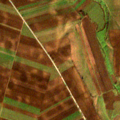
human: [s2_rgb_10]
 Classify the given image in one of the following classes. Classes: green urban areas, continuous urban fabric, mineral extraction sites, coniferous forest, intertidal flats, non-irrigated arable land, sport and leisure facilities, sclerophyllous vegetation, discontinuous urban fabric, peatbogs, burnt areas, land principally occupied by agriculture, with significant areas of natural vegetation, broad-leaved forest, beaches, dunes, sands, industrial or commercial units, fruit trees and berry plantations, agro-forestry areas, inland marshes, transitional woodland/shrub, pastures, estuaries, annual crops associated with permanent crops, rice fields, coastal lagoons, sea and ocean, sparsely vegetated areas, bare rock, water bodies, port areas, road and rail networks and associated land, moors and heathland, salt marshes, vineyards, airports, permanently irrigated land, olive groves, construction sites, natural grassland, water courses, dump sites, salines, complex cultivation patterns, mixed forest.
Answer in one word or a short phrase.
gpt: non-irrigated arable land, complex cultivation patterns, land principally occupied by agriculture, with significant areas of natural vegetation